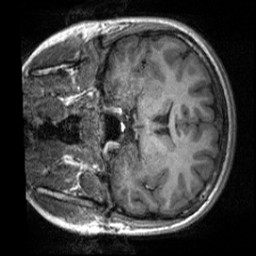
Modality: T1w
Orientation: coronal
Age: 20
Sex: female
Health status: healthy
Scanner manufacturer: siemens
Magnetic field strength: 3 T
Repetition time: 2 s
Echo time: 0.00232 s